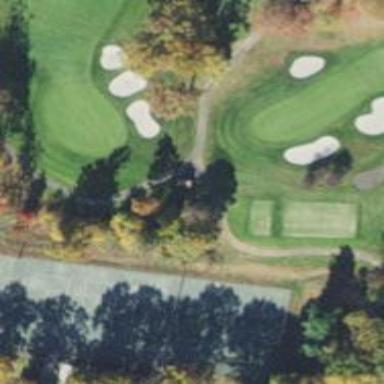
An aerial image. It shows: Service road designated as golf cart path.